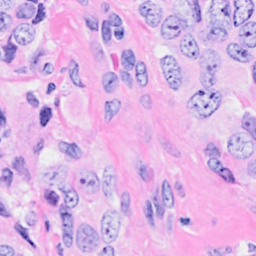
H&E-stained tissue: Breast